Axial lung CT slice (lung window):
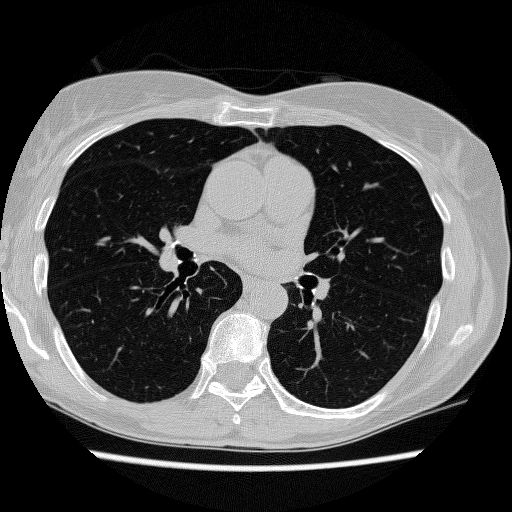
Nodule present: no